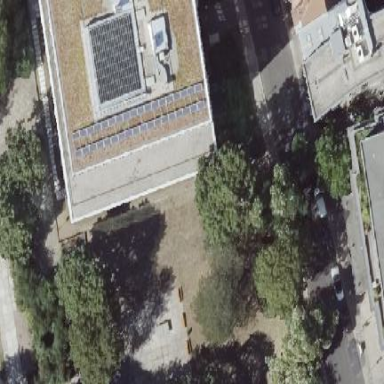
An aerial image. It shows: Part of building.